Question: I am trying to center text on a button, and am running into a wall. Right now, my code looks like:
'''
.plus {
background-color: #4CAF50; /* Green */
border: none;
color: white;
padding: 1px 1px;
text-align: center;
line-height: 15px;
text-decoration: none;
display: inline-block;
font-size: 5px;
cursor: pointer;
width: 15px;
height: 15px;
}
.plus1 {border-radius: 50%;}
'''
I tried changing font size, but that did nothing at all. I have been editing the padding settings, and the image below is the closest I could get, as shown:

But, it still is not centered! How do I move my text up?
Thank you.
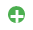
Answer: I fixed it! I changed the line height to 5px, and it now looks like: <URL>